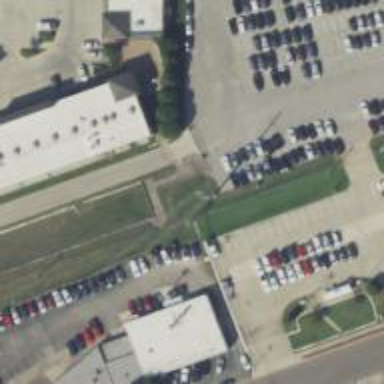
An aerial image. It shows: Parking area with concrete surface.